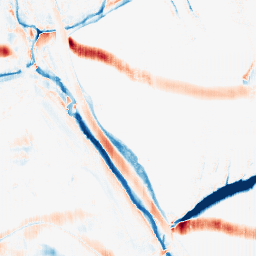
Category: morphological
Decomposition family: morphological_rect
Decomposition parameters: operation: average
width: 5
height: 20
Upsampling method: fft_zeropad
Upsampling parameters: scale: 8
Upsampling scale: 8